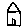
Label: house